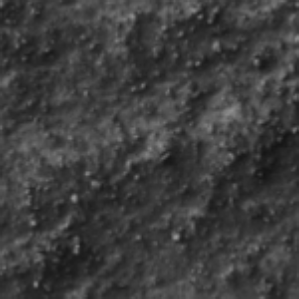
Label: frost